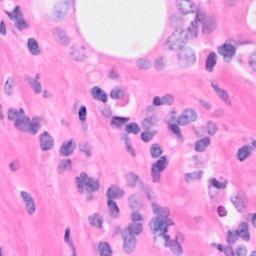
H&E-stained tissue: Breast